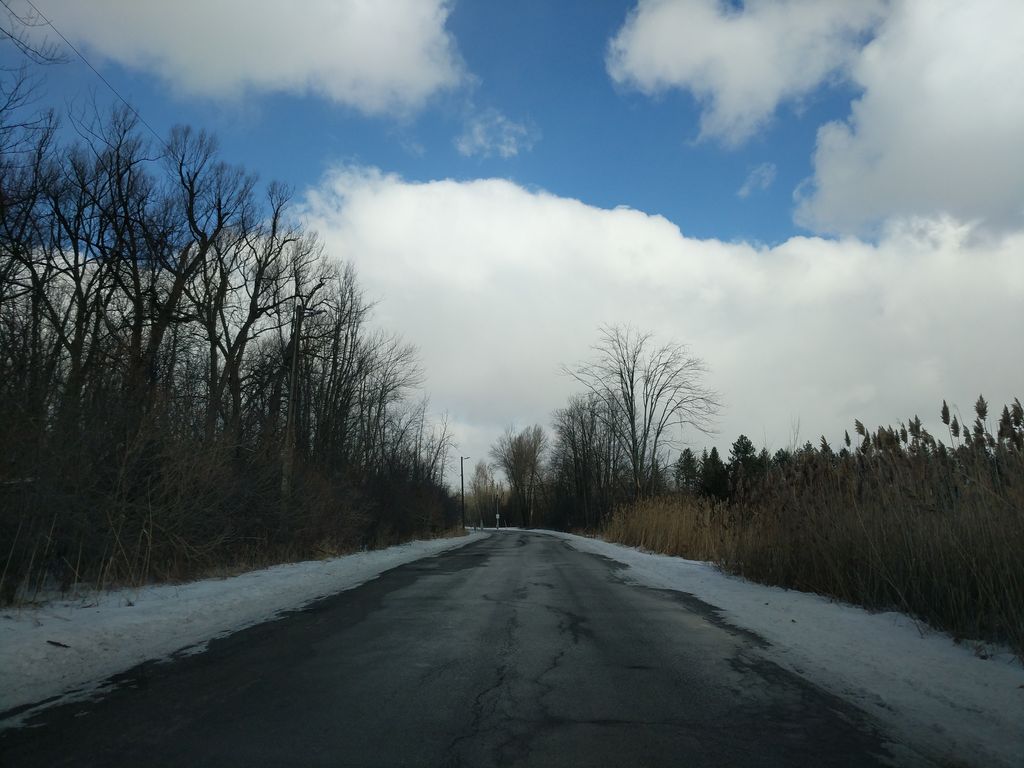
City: toronto